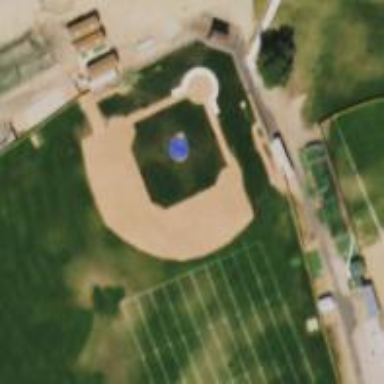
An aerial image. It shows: Baseball pitch for leisure and sports activities.